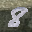
Label: 8